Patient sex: F
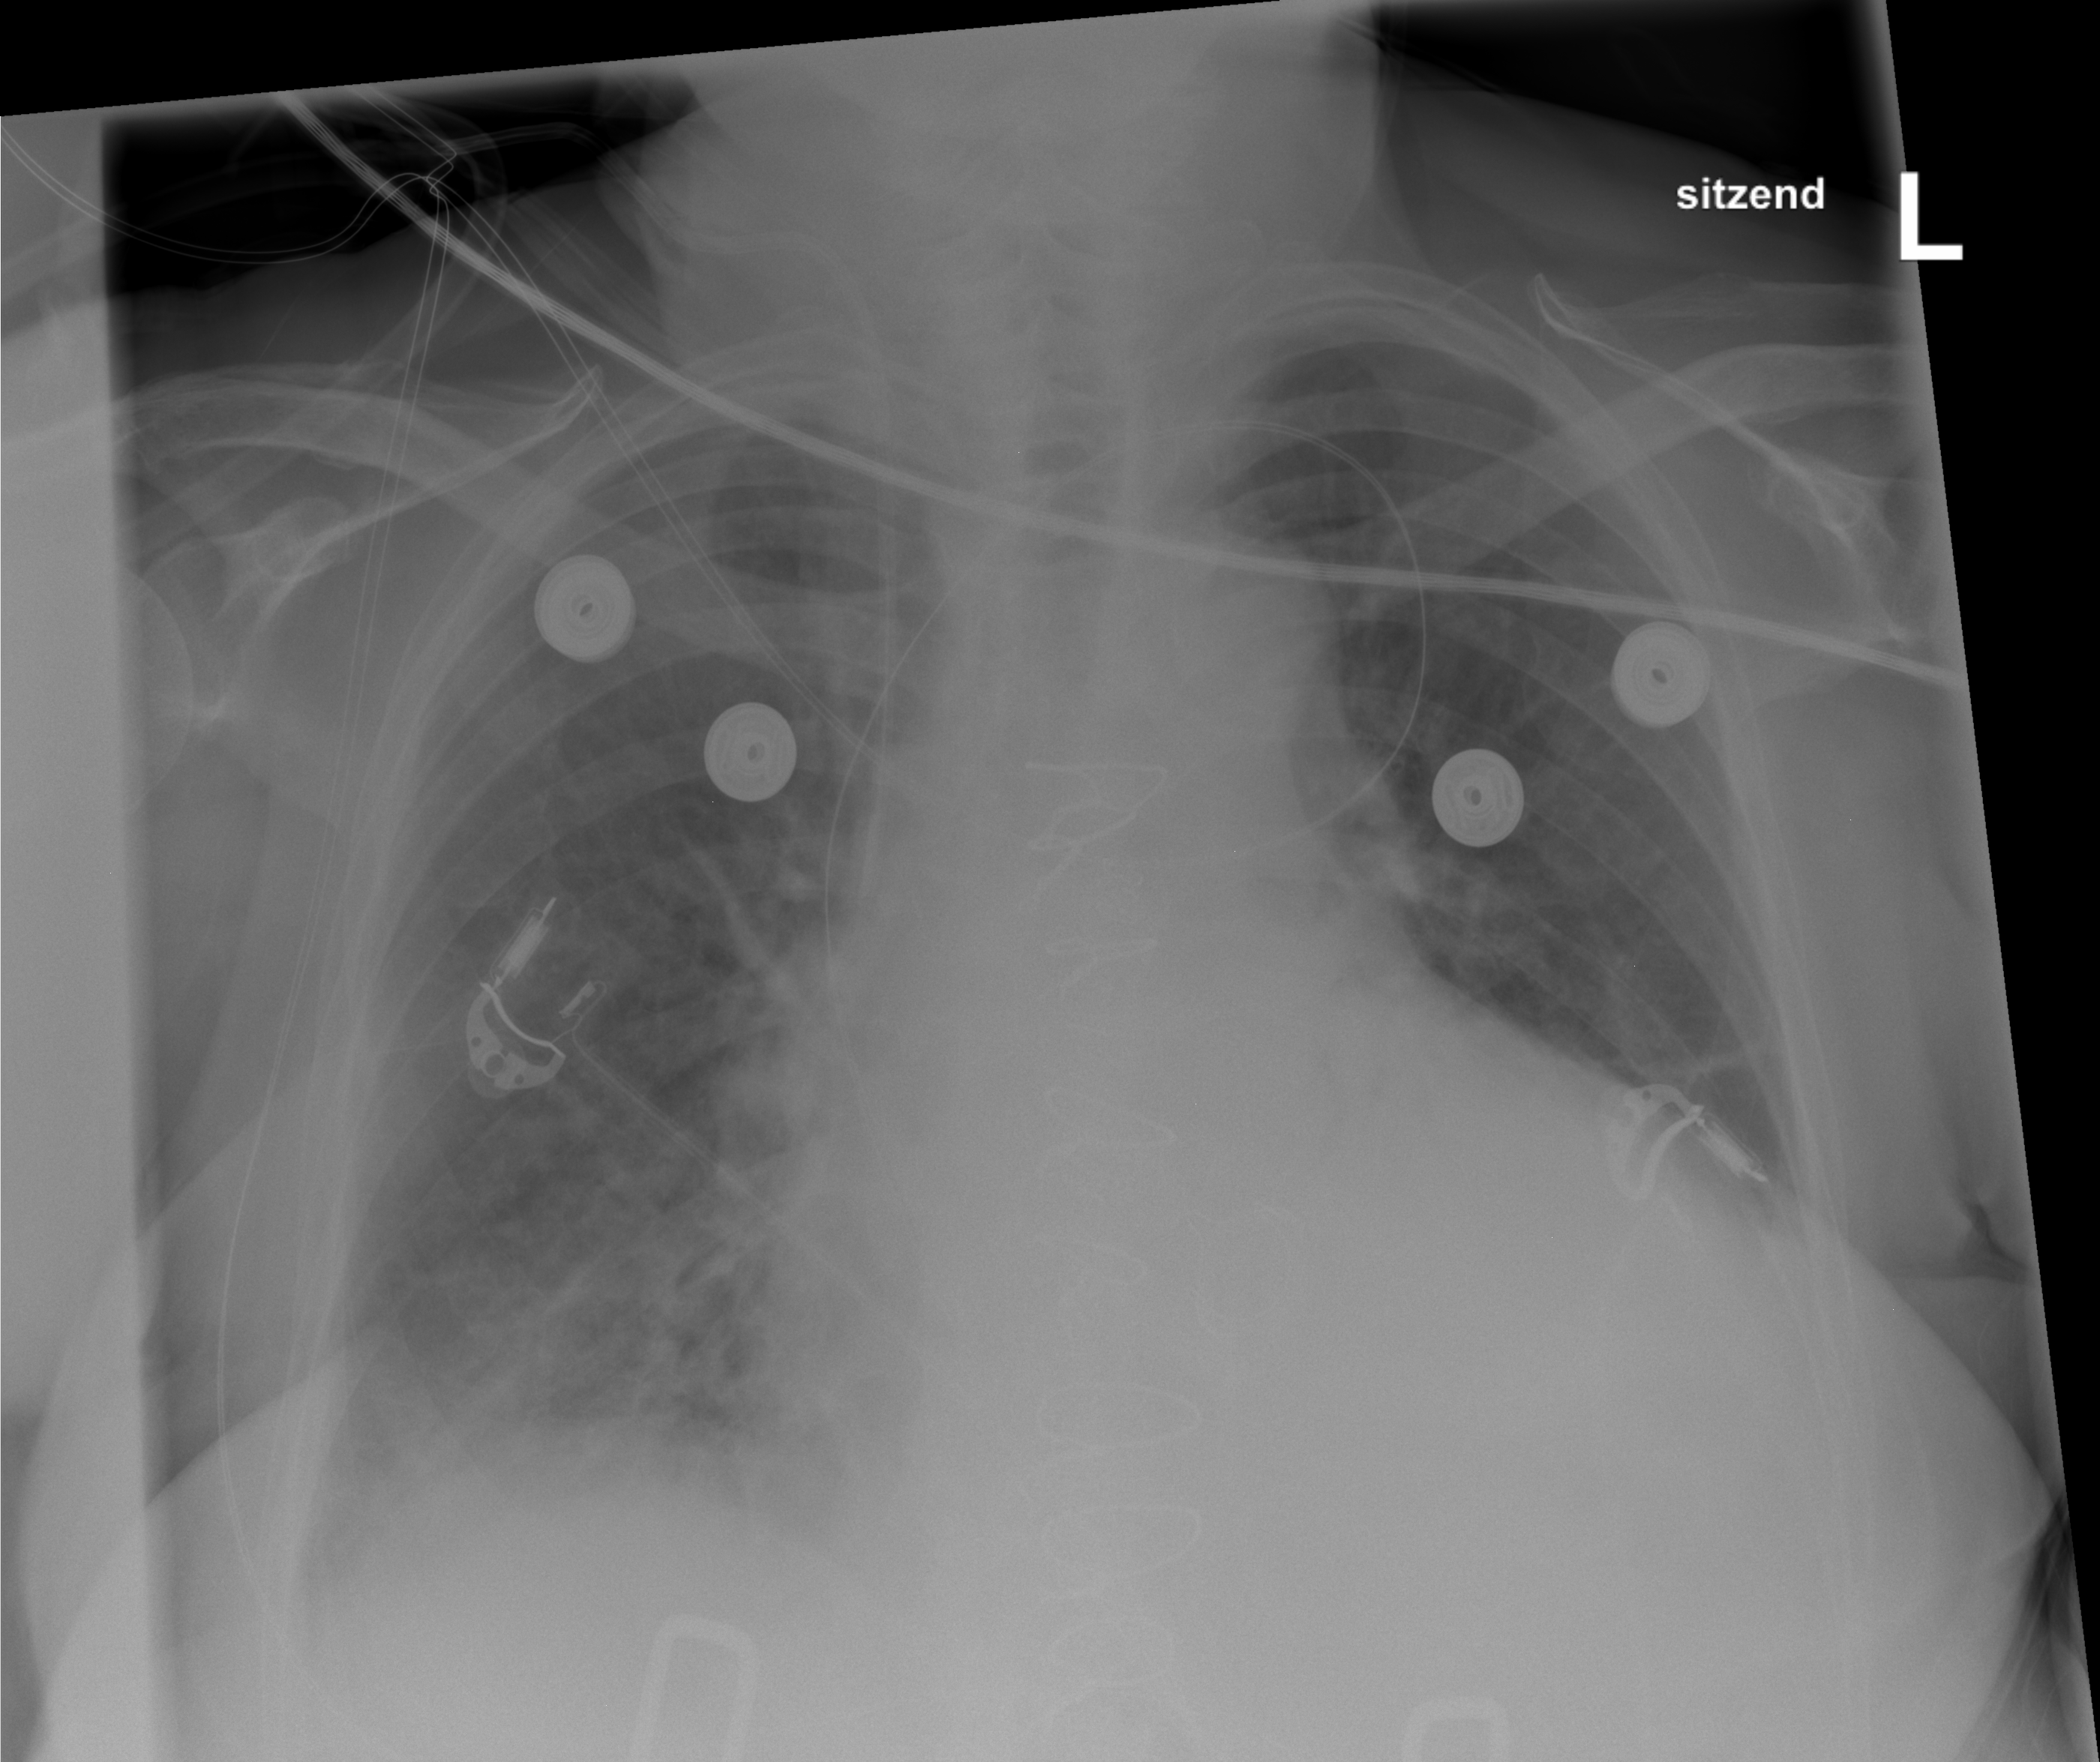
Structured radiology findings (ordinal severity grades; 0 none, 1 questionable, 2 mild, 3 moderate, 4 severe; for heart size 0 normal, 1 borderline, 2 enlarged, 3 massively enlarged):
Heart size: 2
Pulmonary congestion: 2
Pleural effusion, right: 2
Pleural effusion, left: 2
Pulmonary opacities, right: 0
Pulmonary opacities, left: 0
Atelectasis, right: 2
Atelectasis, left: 2